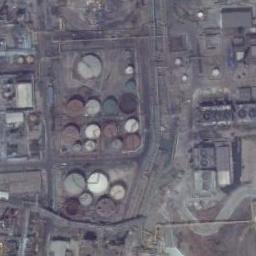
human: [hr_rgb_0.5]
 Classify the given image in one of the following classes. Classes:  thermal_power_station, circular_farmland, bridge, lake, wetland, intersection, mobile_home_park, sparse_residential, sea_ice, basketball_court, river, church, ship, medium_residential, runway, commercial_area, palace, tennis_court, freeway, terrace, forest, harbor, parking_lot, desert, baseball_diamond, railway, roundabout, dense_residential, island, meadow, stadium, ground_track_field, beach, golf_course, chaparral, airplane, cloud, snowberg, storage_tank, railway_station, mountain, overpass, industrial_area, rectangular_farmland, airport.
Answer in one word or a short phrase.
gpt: storage_tank